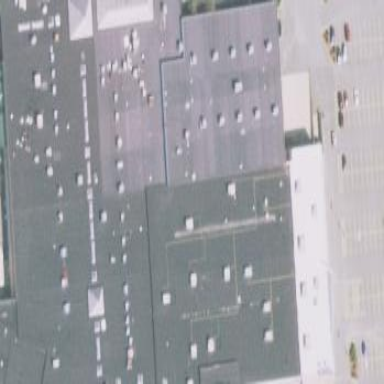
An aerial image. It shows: Cinema building.